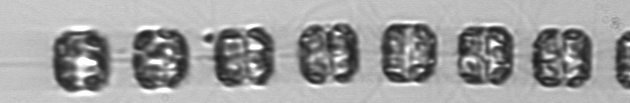
Label: Thalassiosira